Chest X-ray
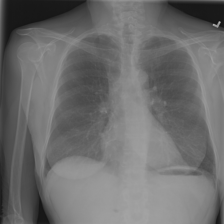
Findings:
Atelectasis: negative
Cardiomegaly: negative
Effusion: negative
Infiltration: negative
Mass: negative
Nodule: negative
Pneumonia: negative
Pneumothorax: negative
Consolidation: negative
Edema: negative
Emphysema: negative
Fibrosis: negative
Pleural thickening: negative
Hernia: negative